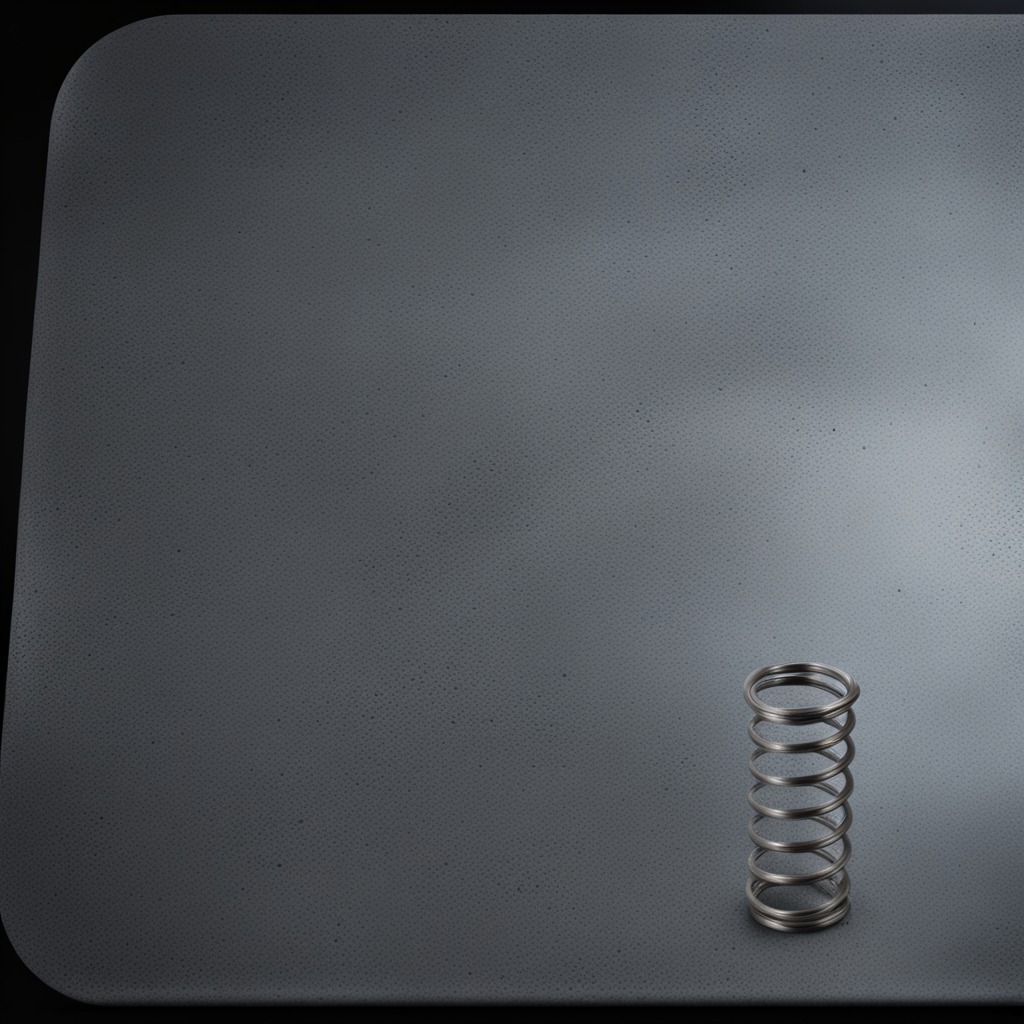
A coiled metal spring is lying on the clean granite table inside a workshop at night.